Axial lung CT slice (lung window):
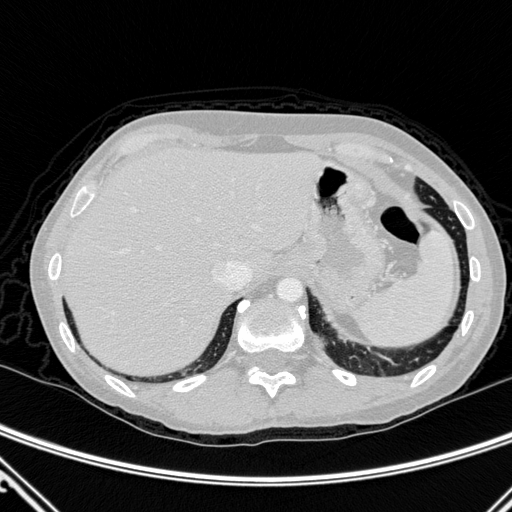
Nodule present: no